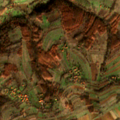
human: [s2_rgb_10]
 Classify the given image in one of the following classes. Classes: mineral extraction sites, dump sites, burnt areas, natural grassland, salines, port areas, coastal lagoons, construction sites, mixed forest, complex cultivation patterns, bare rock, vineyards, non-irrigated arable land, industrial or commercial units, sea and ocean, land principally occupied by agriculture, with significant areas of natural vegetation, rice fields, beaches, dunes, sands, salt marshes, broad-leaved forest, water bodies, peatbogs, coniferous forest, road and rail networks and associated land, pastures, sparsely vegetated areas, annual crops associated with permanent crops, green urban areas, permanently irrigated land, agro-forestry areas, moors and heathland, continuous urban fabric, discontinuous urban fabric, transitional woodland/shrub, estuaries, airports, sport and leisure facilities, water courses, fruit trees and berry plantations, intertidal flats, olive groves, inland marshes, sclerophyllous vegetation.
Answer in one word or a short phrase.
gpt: complex cultivation patterns, land principally occupied by agriculture, with significant areas of natural vegetation, broad-leaved forest